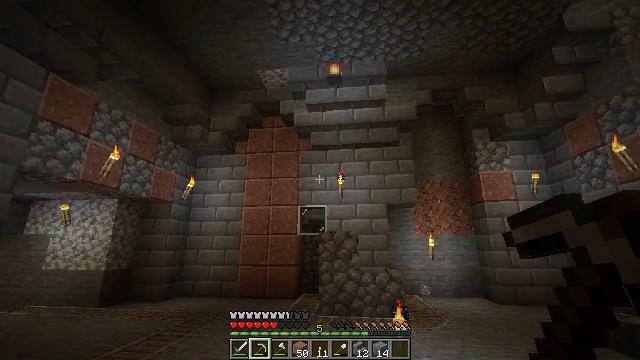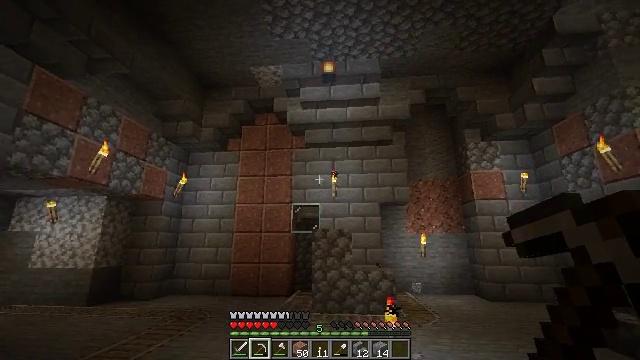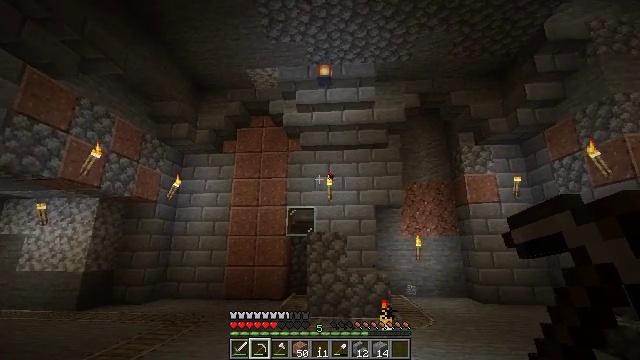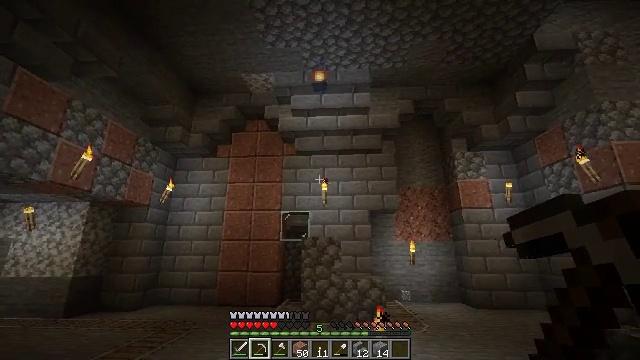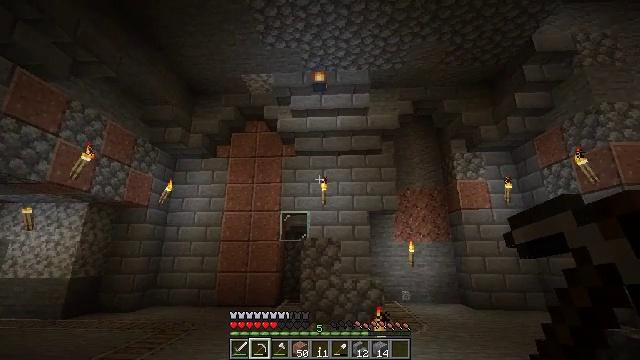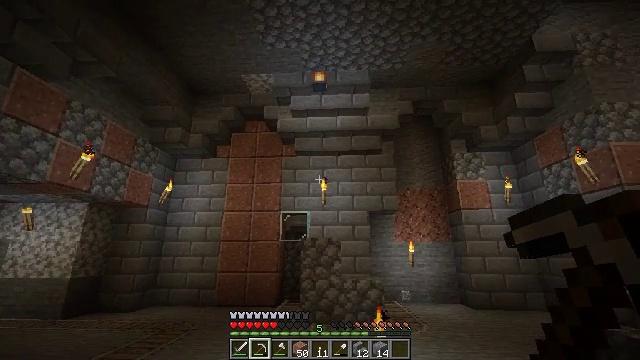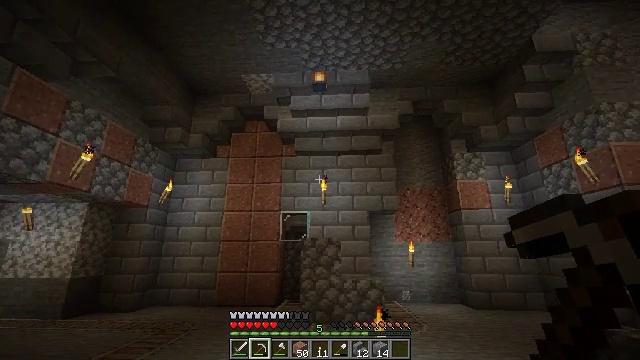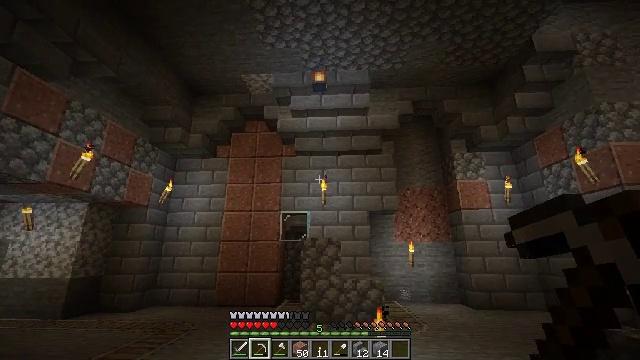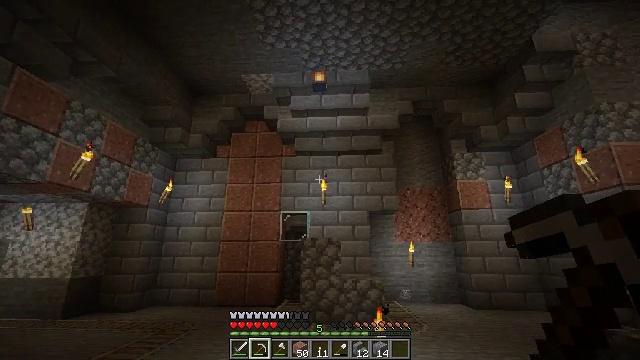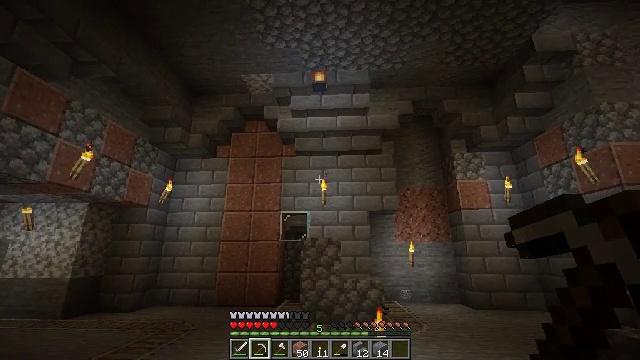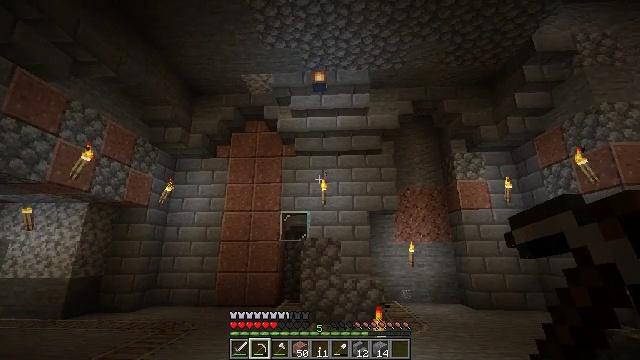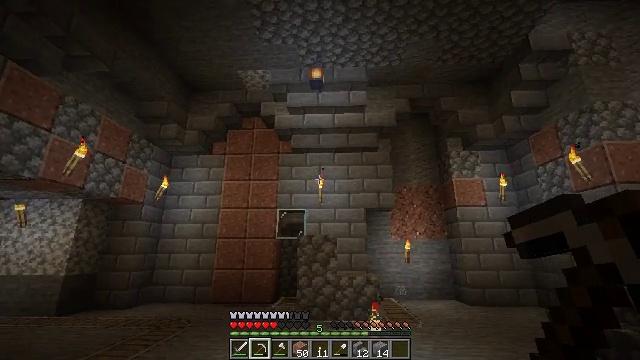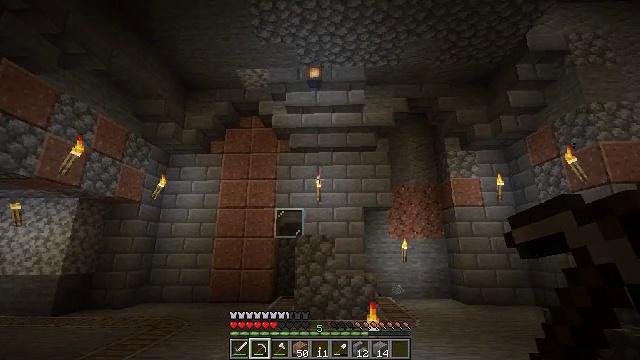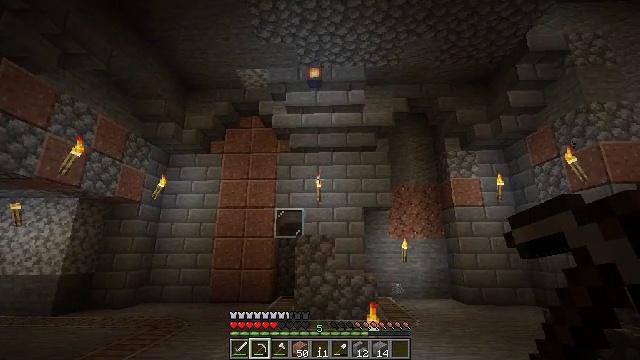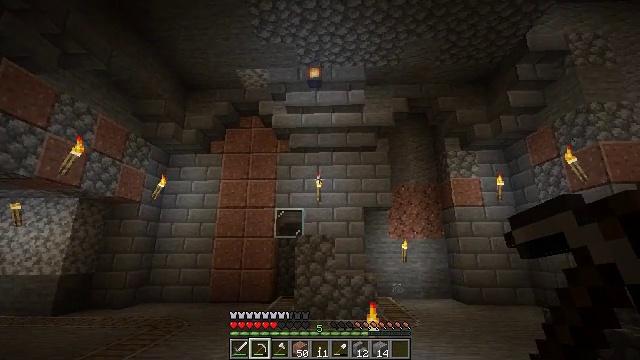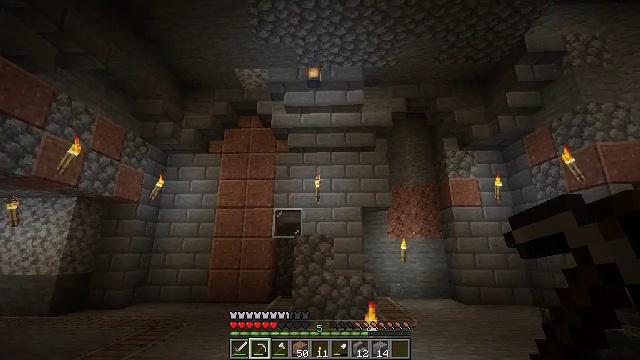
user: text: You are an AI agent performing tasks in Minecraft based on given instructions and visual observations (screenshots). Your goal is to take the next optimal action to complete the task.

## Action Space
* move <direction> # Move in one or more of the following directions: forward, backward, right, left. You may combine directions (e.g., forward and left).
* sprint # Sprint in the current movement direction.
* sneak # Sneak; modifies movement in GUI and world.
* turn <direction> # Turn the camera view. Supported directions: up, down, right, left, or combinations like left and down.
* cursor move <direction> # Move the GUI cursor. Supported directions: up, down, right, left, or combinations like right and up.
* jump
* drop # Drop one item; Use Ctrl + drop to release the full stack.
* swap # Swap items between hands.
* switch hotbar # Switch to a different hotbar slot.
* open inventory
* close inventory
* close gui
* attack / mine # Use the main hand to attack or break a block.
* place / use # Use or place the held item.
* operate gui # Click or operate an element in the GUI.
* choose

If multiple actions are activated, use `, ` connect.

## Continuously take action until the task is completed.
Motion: motion action
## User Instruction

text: Mine the polished granite block.
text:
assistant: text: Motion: turn right
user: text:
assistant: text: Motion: turn right
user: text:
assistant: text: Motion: turn right and up
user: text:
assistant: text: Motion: no_op
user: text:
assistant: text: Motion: no_op
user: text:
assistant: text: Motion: no_op
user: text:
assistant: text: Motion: no_op
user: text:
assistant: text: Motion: no_op
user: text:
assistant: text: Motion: no_op
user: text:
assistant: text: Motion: no_op
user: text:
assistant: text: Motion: no_op
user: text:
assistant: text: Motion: no_op
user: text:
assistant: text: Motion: no_op
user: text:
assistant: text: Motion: no_op
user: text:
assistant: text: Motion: no_op
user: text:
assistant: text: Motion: no_op
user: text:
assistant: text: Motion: no_op
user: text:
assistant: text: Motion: no_op
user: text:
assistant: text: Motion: no_op
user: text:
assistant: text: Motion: no_op
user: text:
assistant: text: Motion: no_op
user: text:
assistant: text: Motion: no_op
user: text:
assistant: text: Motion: move back
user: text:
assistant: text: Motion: move back
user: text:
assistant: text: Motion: move back
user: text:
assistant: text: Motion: move back
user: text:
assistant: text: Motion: move back
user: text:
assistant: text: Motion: move back
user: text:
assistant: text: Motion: move back
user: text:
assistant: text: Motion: move back